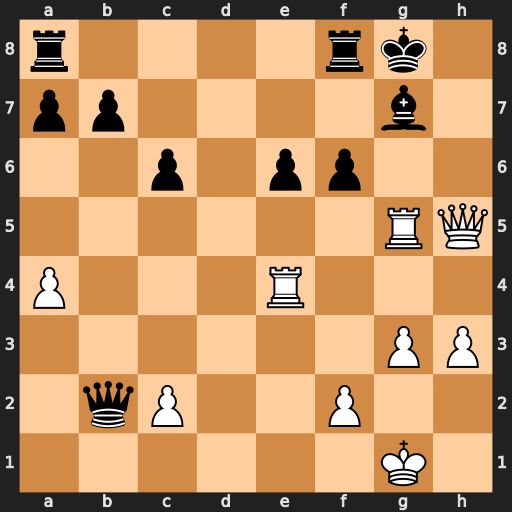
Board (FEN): r4rk1/pp4b1/2p1pp2/6RQ/P3R3/6PP/1qP2P2/6K1
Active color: w
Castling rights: -
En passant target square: -
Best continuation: Rxg7+ Kxg7 Rg4#